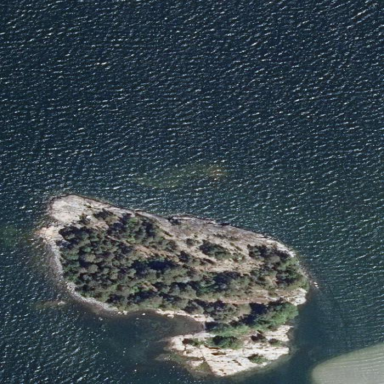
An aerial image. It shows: Island with natural coastline.